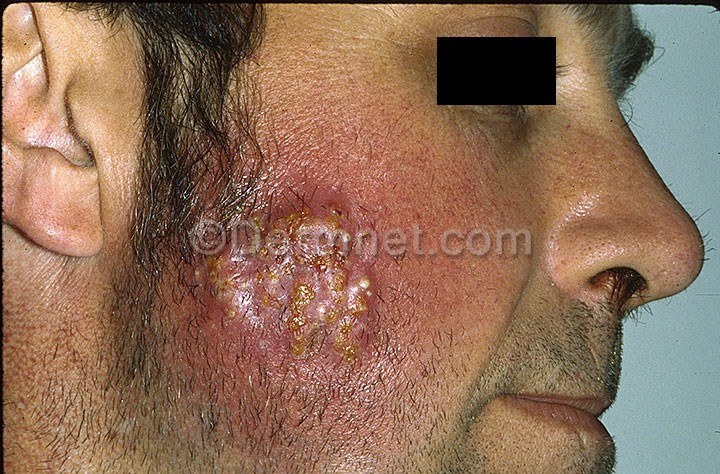
Disease: Tinea Ringworm Candidiasis and other Fungal Infections